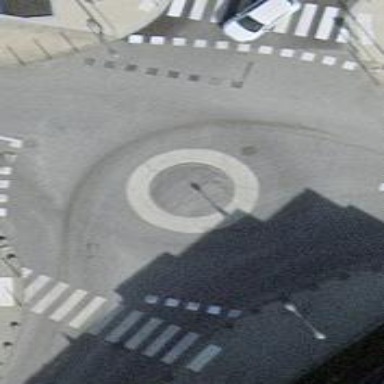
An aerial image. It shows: Mini roundabout on the road.